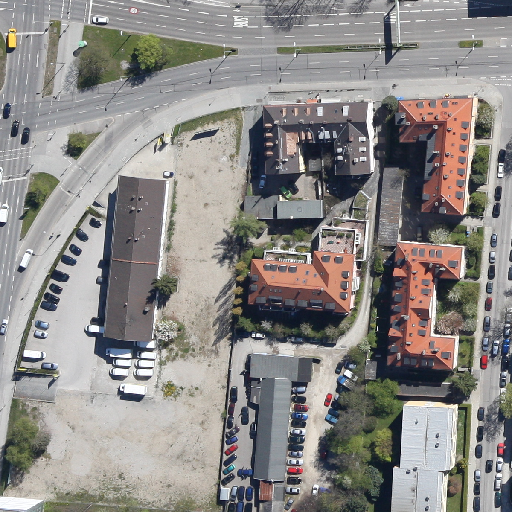
Referring expression: bikeway